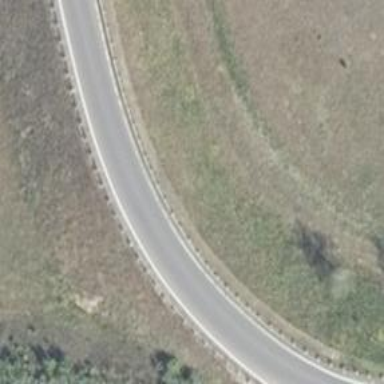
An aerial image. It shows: Asphalt trunk link motorroad.